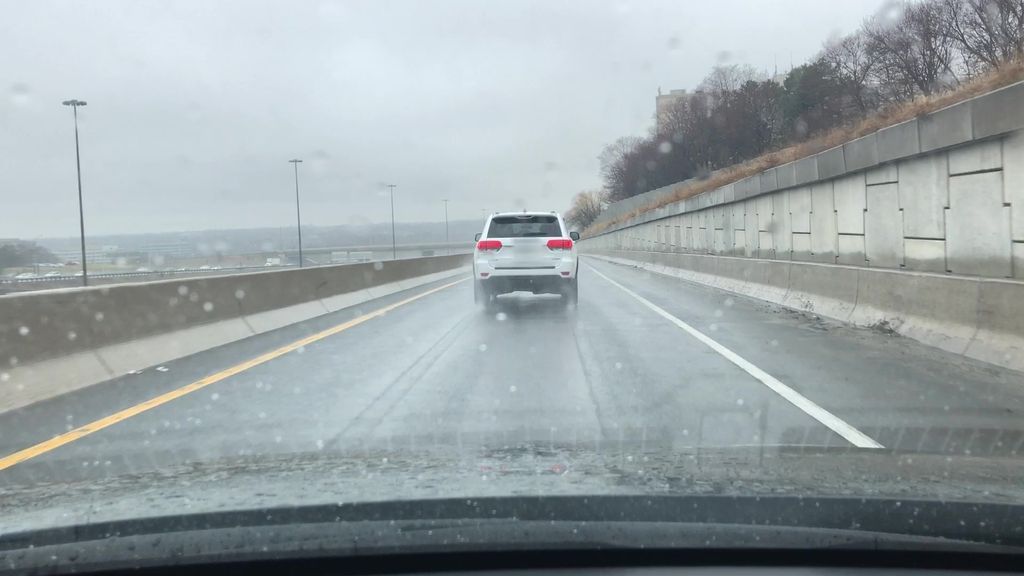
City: toronto